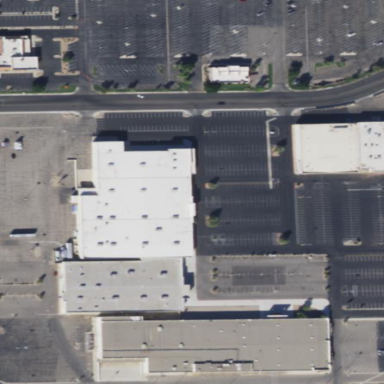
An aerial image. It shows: Retail area.